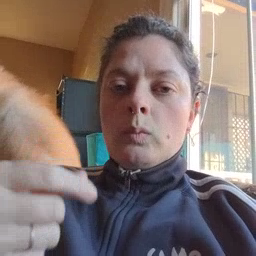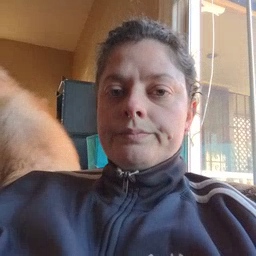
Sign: go